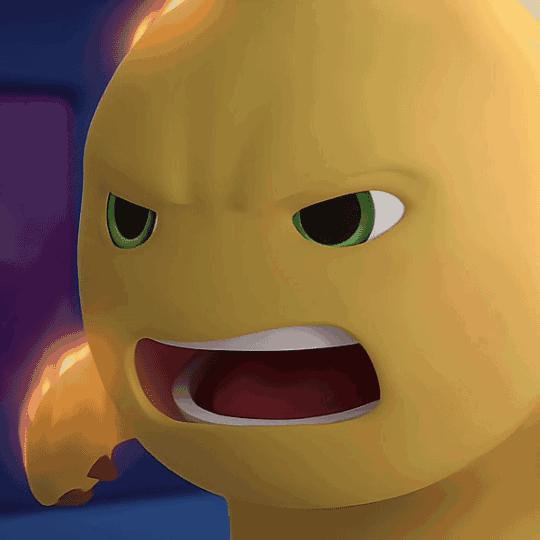
Label: nailong